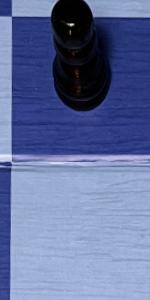
Label: Empty